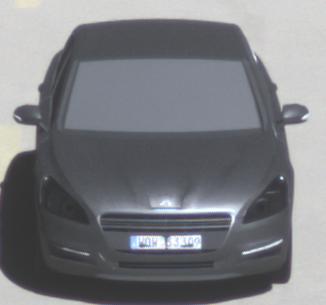
Make: Peugeot
Model: 508 120 VTi
Detailed model: 508 (I) Limousine
Model produced from: 2011/03
Model produced until: 2014/05
Doors: 4
Color: gray
Road condition: dry road
Daytime: midday
Contrast: high contrast